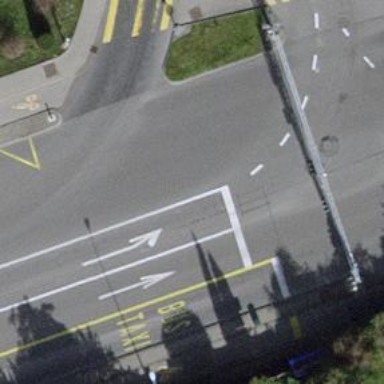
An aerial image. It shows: Road with traffic signals controlling the flow of traffic.